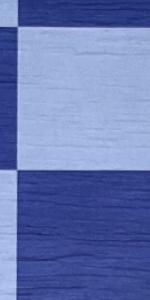
Label: Empty